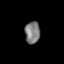
Tissue: prostate
Cell type: Fibroblasts
Senescence score: 0.7132
Nuclear area (px): 327
Mean DAPI intensity: 124.437